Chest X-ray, PA view. Patient: 28 years old, sex F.
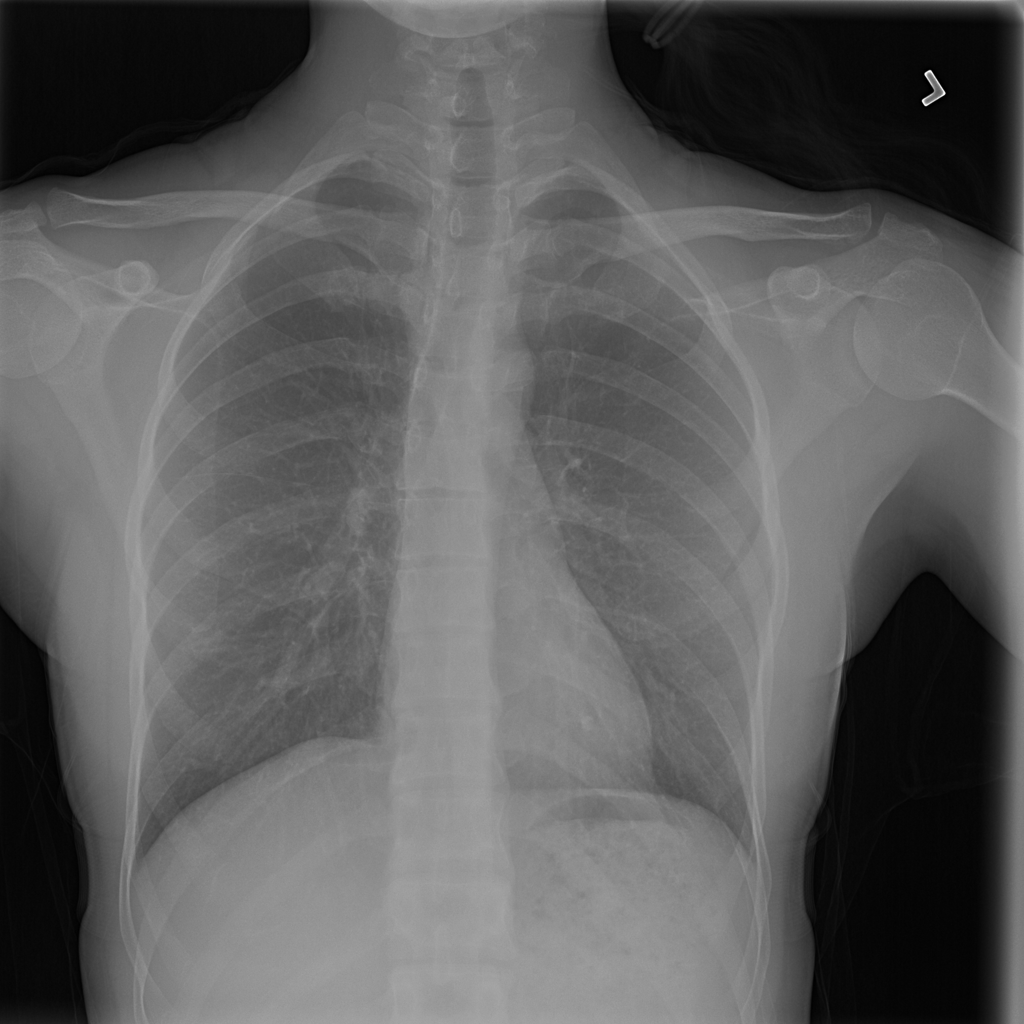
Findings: No Finding